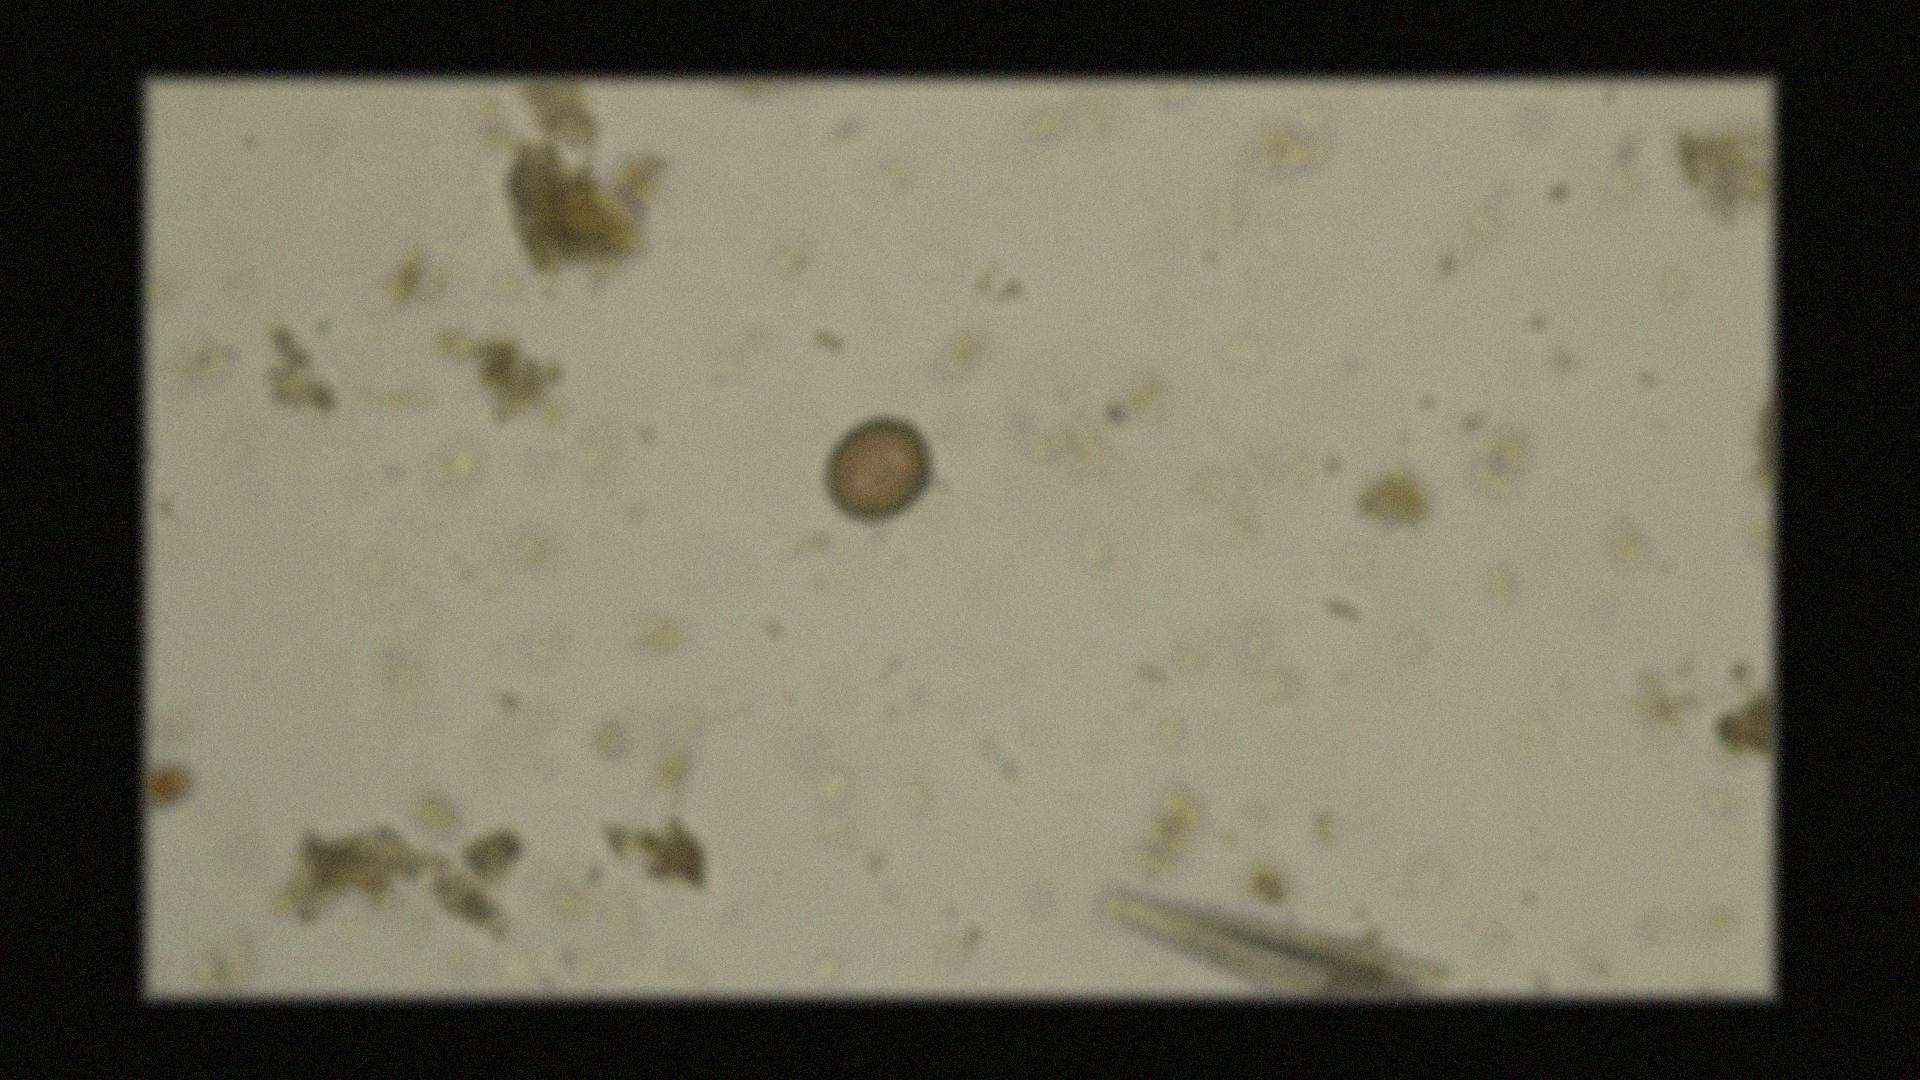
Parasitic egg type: Taenia spp. egg